Question: I have the following three columns as data:

I am using the formula '=IF(COUNTIFS($A:$A;A2;$B:$B;B2;$C:$C;C2)=1;1;0)' as my output in the 'Output' column. Basically I am giving a 'non-unique' row a '0' and a 'unique' row a '1'.
However as you can see I want to give the first occurency of a unique combination of 'ART', 'Date' and 'ISIN' an 1 and the rest a 0. Why is my currently used formula wrong?
I appreciate your answer!
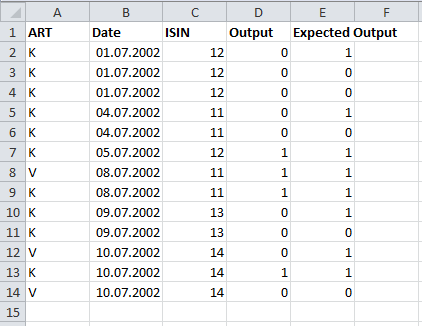
Answer: That's because your formula currently will put '1' for all unique rows and '0' for all duplicate rows, irrespective of whether they appear for the first time or not.
You can get the behaviour you're looking for by playing around a bit with the range lockings. For instance, you could try this:
'''
=IF(COUNTIFS($A$2:$A2;A2;$B$2:$B2;B2;$C$2:$C2;C2)=1;1;0)
'''
On the first row, the above formula will count only within the first row, so the result is bound to be 1.
When it reaches the second row, it will check the first 2 rows and will find that it's the same as the first one, so will return '2' as count and give you '0'.
Notice how I locked the ranges: The first reference is completely locked :$A2 while the second one has the row variable $A$2:.